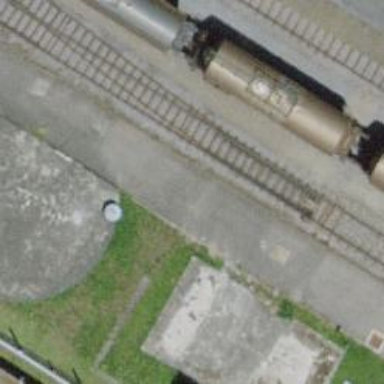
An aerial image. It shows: Single railway spur track.